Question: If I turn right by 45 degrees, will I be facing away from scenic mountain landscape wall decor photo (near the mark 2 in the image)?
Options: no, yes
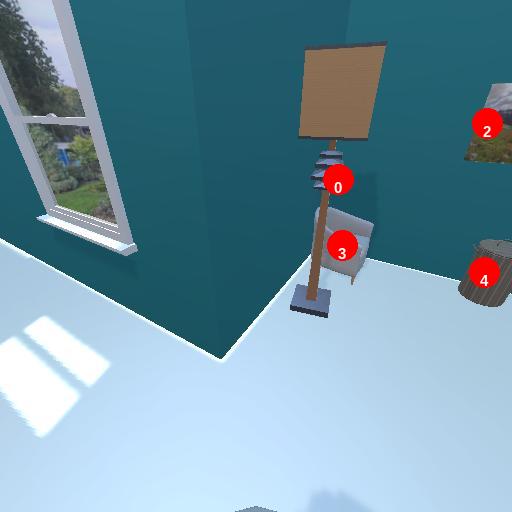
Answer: no